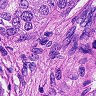
Metastatic tissue present: yes